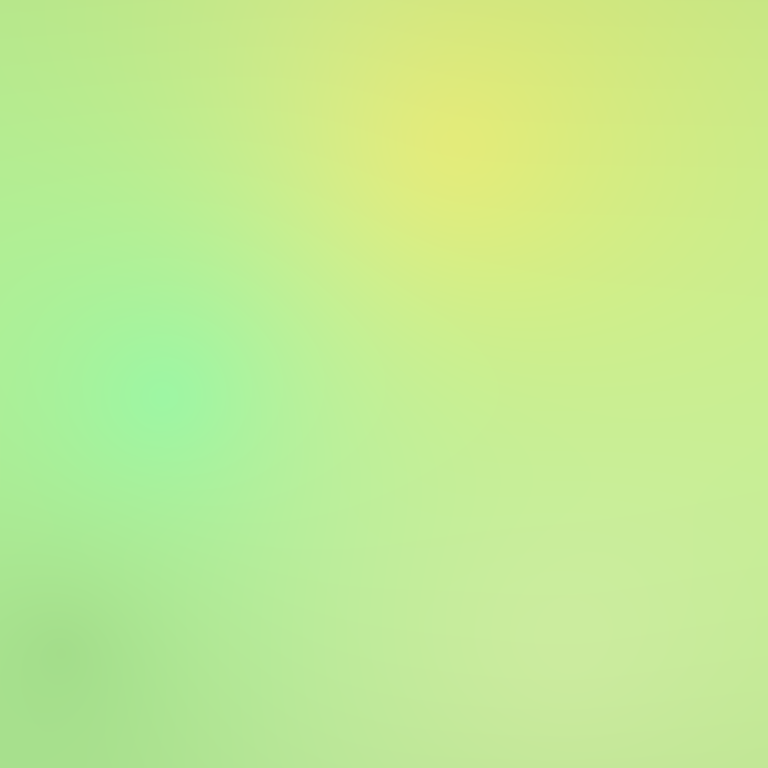
Abstract light effect, smooth gradient from soft yellow to gentle green, calm atmosphere, diffuse glow, no room, no furniture, no objects.